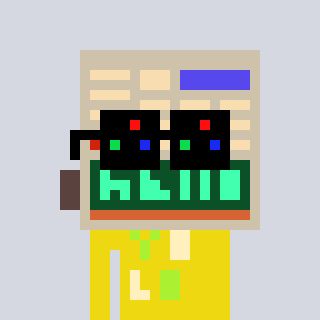
a pixel art character with square black sunglasses, a calculator-shaped head and a yellow-colored body on a cool background